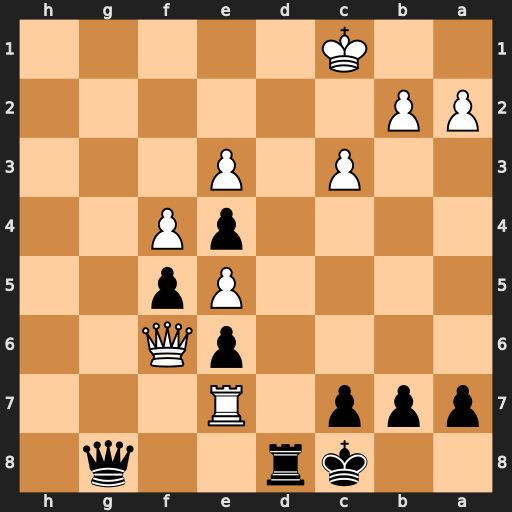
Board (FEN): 2kr2q1/ppp1R3/4pQ2/4Pp2/4pP2/2P1P3/PP6/2K5
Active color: b
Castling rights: -
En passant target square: -
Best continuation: Qg1+ Kc2 Qd1#